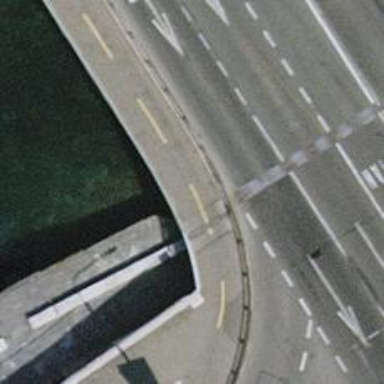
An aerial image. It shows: Bridge with asphalt surface for both the cycleway and footway.